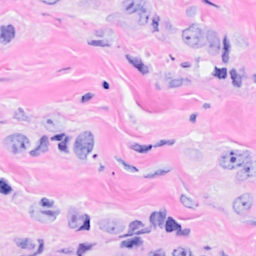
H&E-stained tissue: Breast